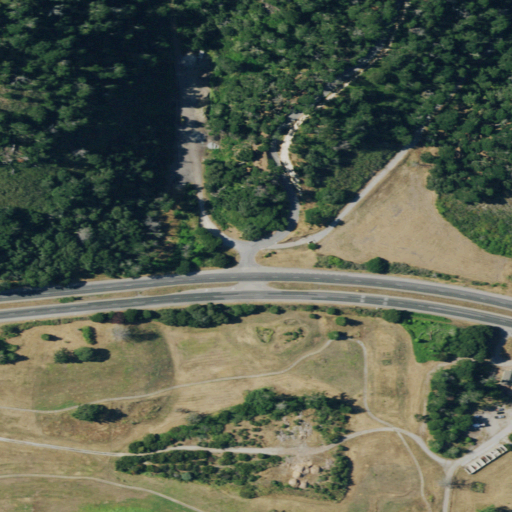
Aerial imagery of valley in California named Martin Canyon containing open development, evergreen forest, low intensity development, shrub, grassland, medium intensity development, mixed forest, and pasture